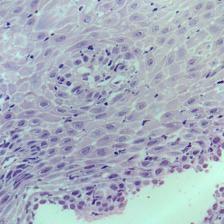
Diagnosis: Normal